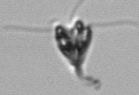
Label: Pyramimonas_longicauda